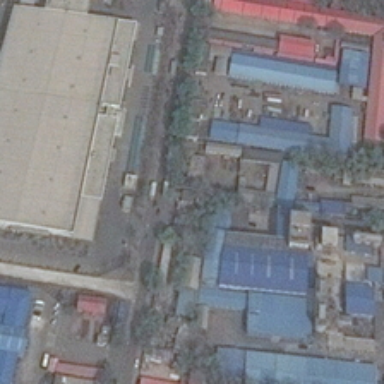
Many buildings and some green trees are in an industrial area .